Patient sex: M
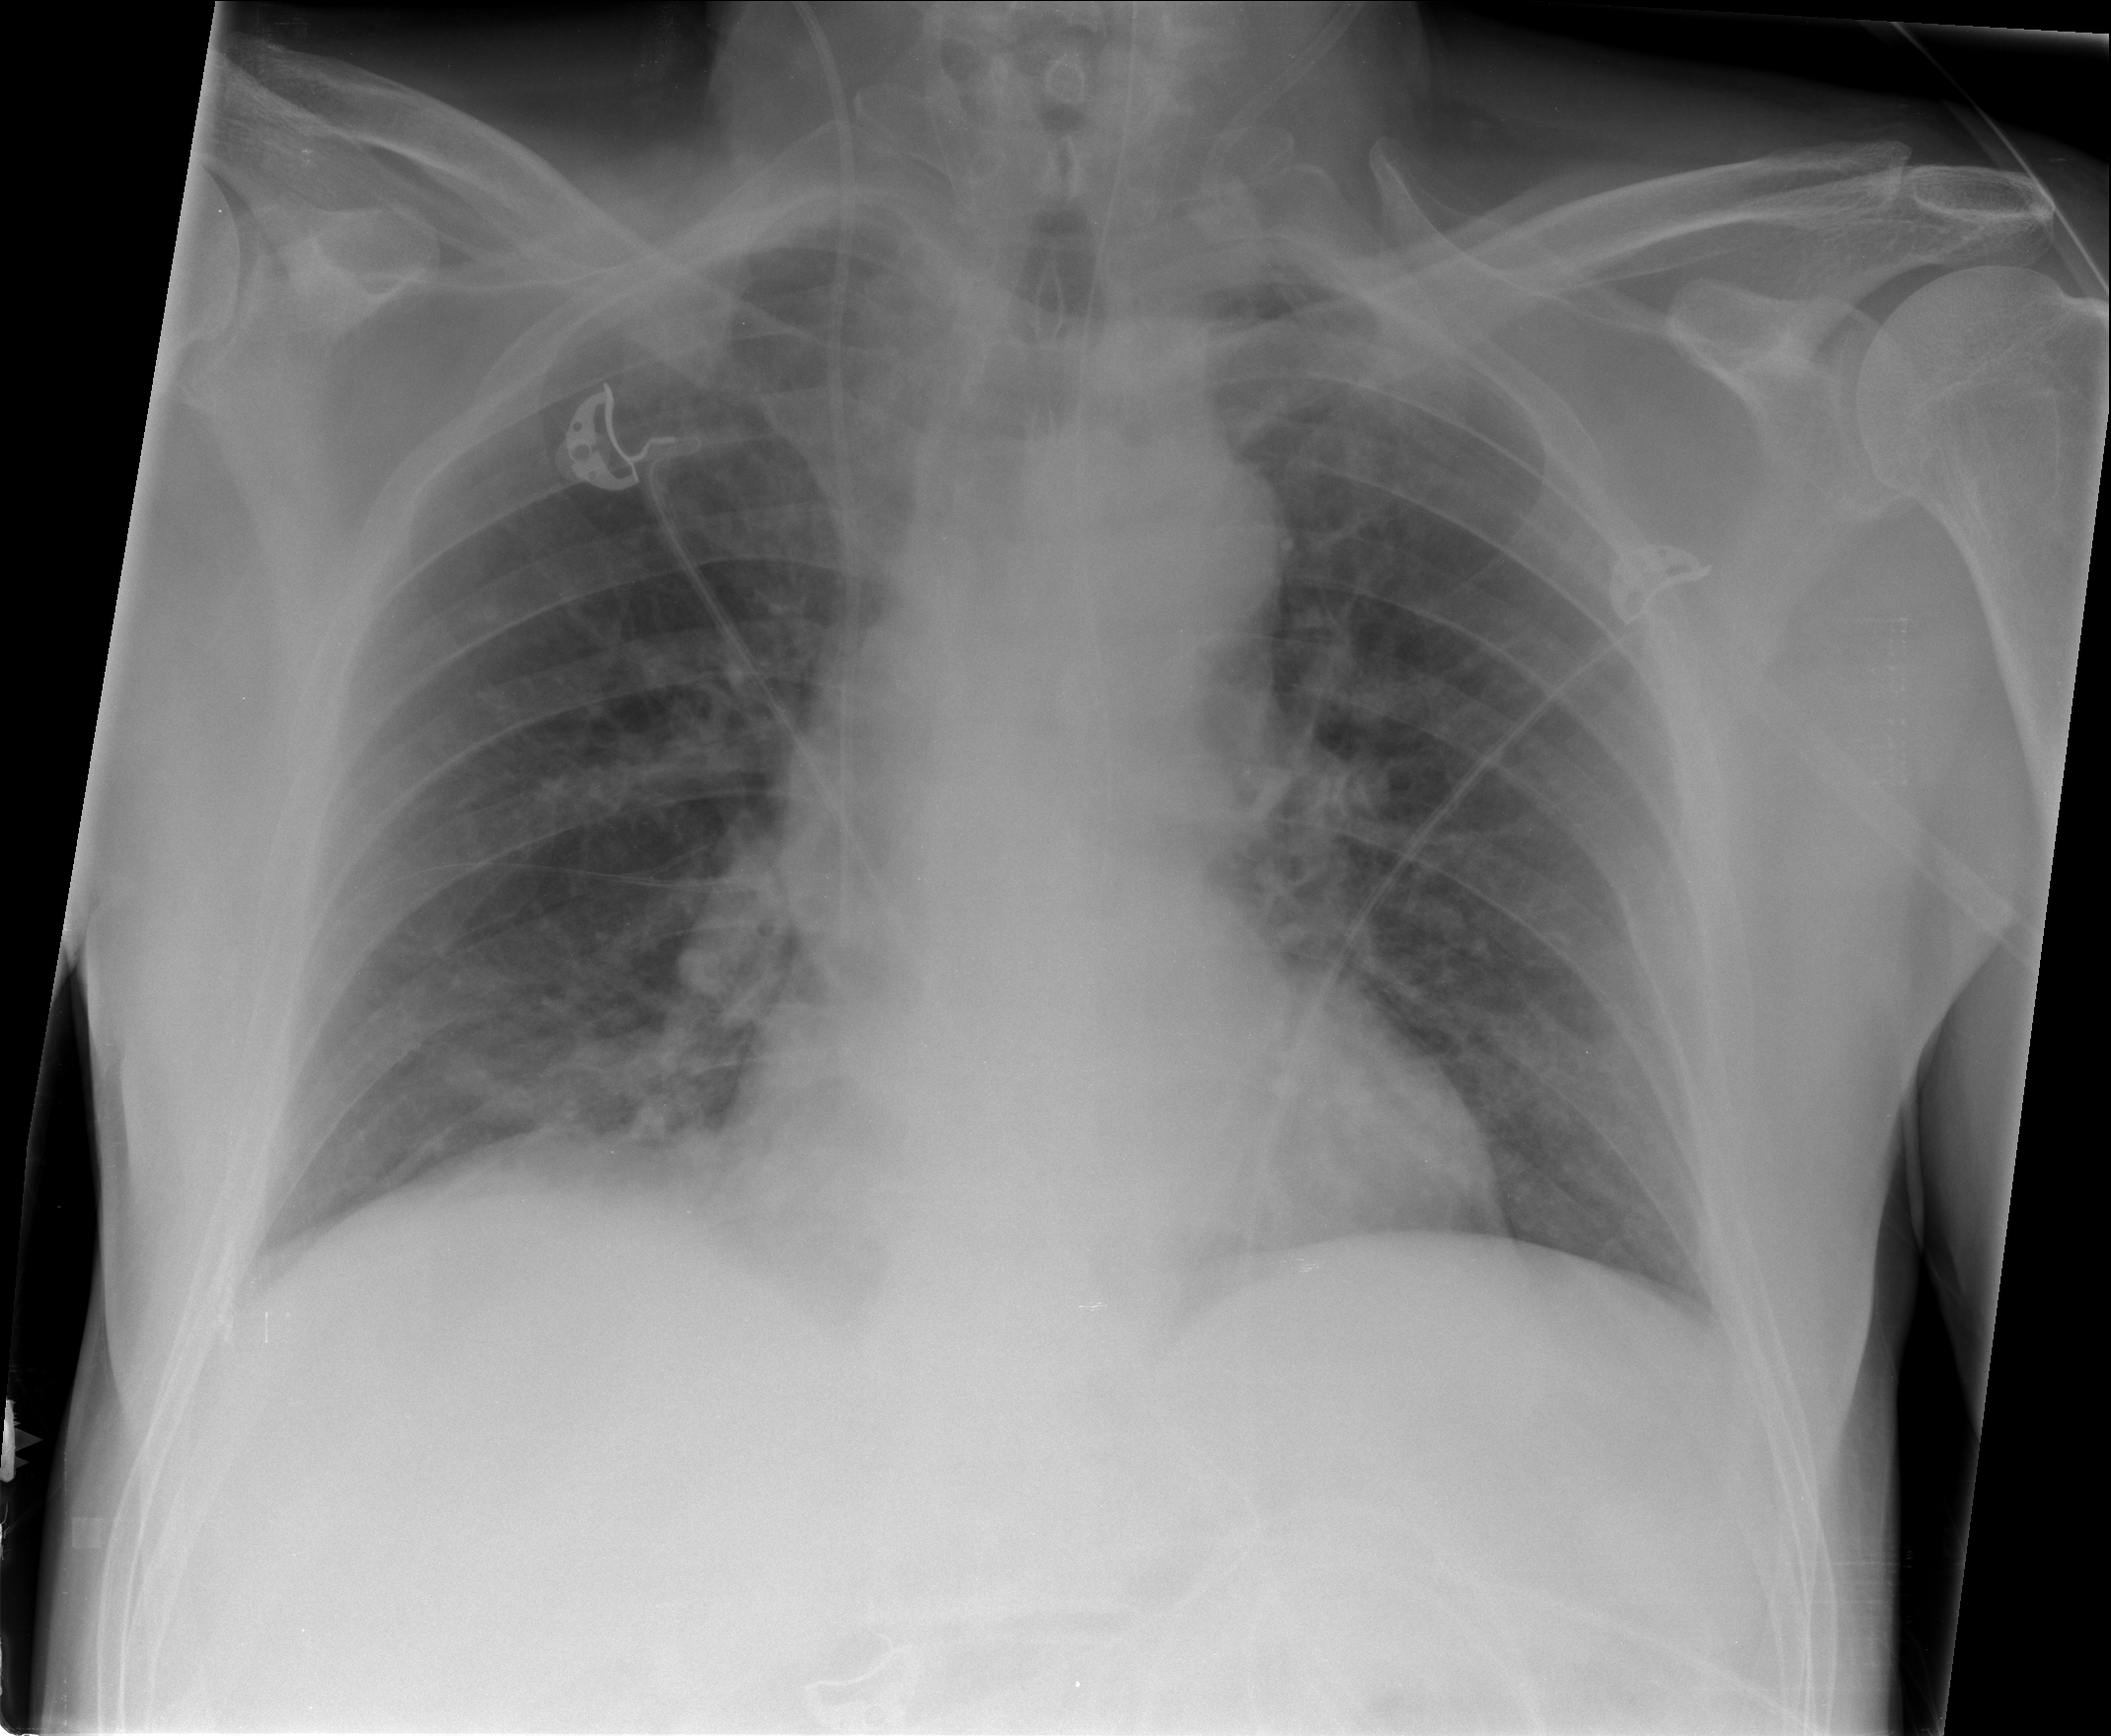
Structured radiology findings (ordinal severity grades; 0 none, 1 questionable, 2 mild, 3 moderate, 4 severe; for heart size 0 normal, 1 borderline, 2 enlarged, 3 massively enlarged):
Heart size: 0
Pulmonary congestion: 0
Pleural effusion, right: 2
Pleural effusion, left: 0
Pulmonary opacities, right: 0
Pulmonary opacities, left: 0
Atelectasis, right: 2
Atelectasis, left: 0